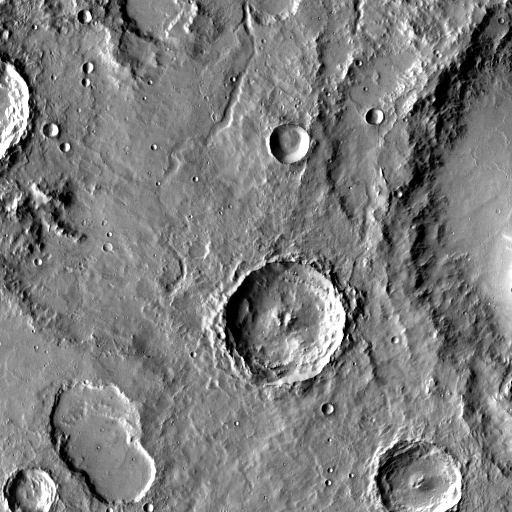
Crater classes present: Background, Other, Layered, Buried, Secondary